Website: macys
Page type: billing-address
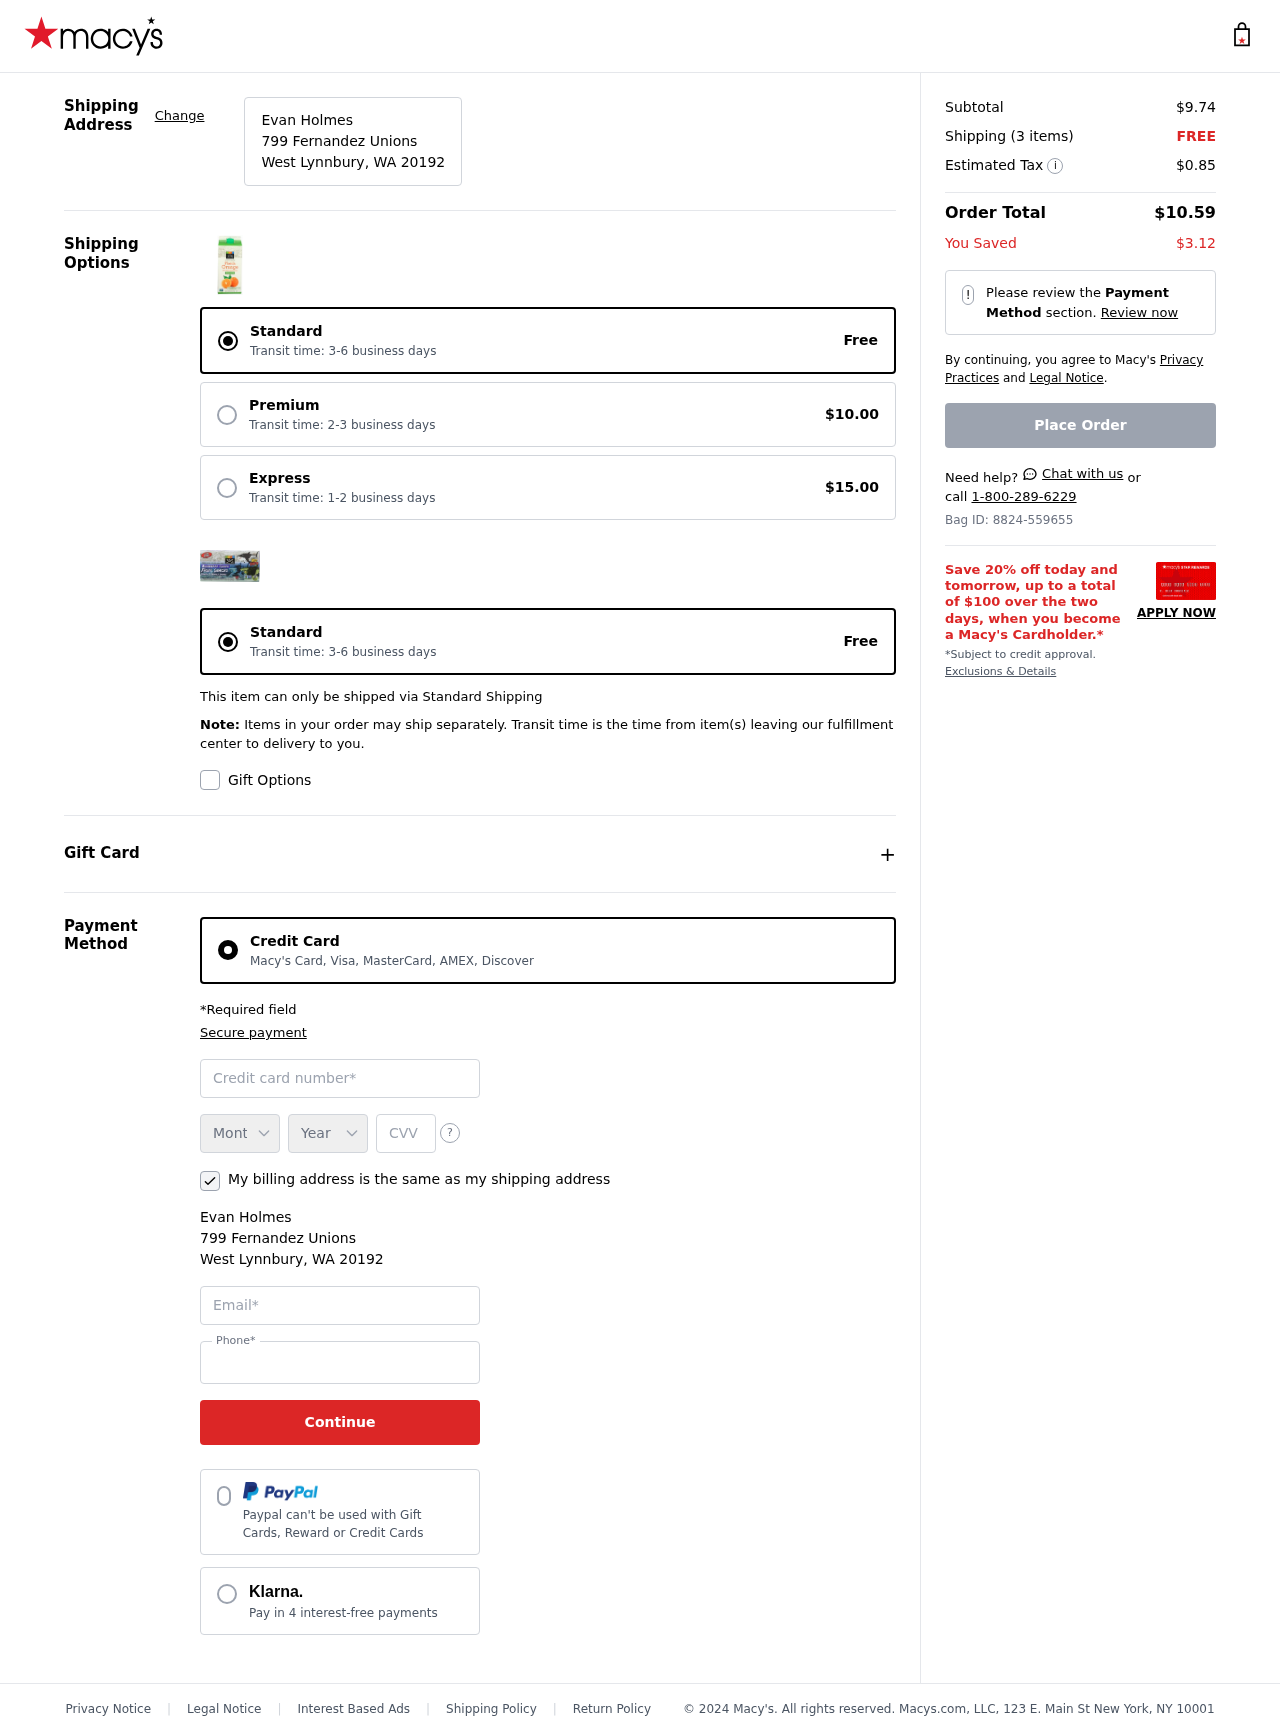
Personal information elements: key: PII_CARD_CVV
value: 518
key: PII_CARD_EXPIRY_MONTH
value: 11
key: PII_CARD_EXPIRY_YEAR
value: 26
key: PII_CARD_NUMBER
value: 2336 6255 7834 0908
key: PII_CITY_STATE_ZIP
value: West Lynnbury, WA 20192
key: PII_EMAIL
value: eholmes@yahoo.com
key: PII_FULLNAME
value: Evan Holmes
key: PII_PHONE
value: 2968106699
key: PII_STREET
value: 799 Fernandez Unions
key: PII_FULLNAME2
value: Evan Holmes
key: PII_STREET2
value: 799 Fernandez Unions
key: PII_CITY_STATE_ZIP2
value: West Lynnbury, WA 20192
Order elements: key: ORDER_SUBTOTAL
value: $9.74
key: ORDER_NUM_ITEMS
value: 3
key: ORDER_SHIPPING_COST
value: FREE
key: ORDER_TAX
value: $0.85
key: ORDER_TOTAL
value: $10.59
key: ORDER_SAVINGS
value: $3.12
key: ORDER_ID
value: Bag ID: 8824-559655